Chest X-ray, PA view. Patient: 58 years old, sex M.
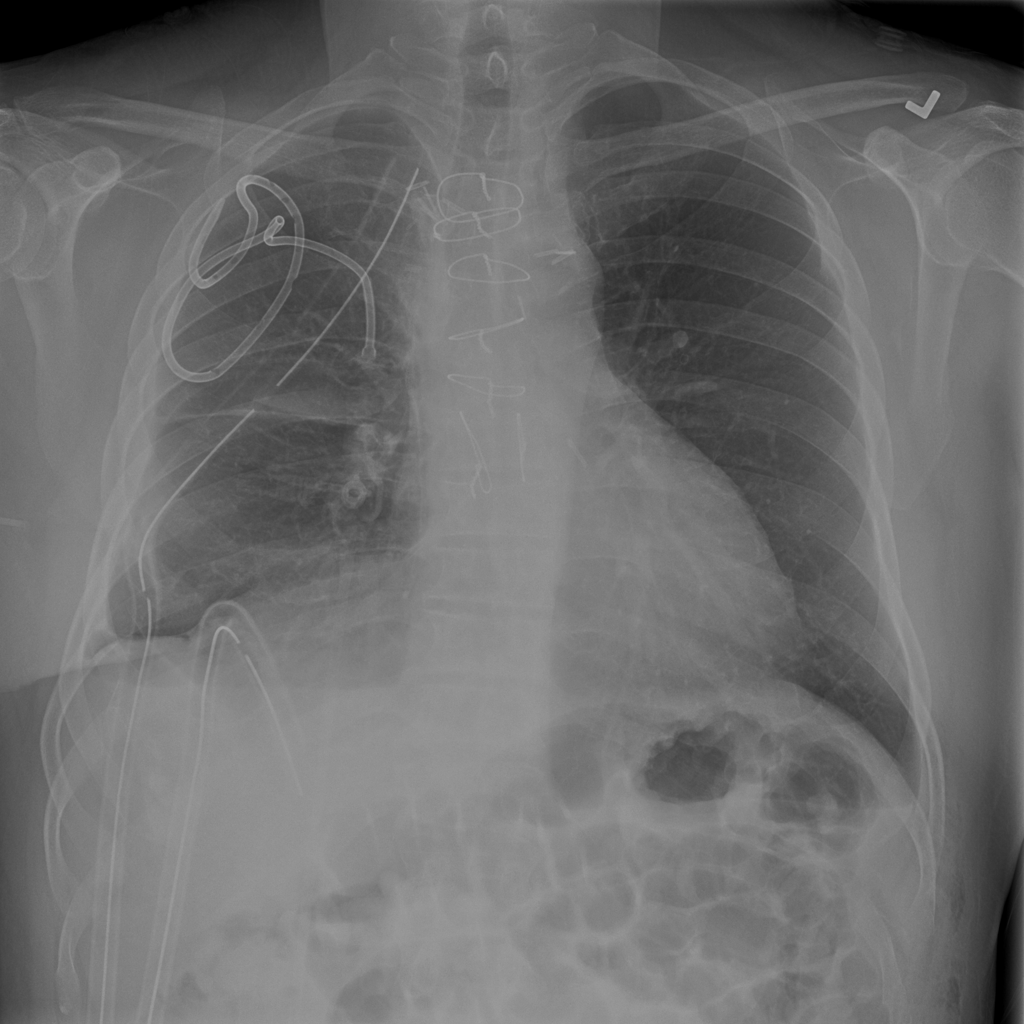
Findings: No Finding